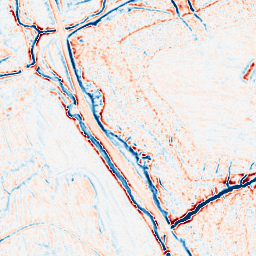
Category: edge_preserving
Decomposition family: bilateral
Decomposition parameters: d: 9
sigma_color: 75
sigma_space: 100
Upsampling method: bilinear
Upsampling parameters: scale: 2
Upsampling scale: 2